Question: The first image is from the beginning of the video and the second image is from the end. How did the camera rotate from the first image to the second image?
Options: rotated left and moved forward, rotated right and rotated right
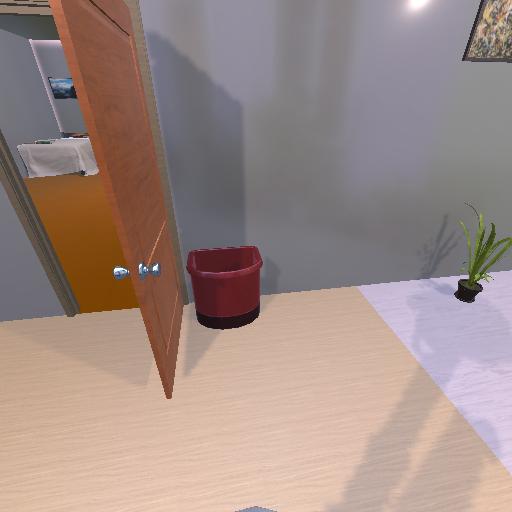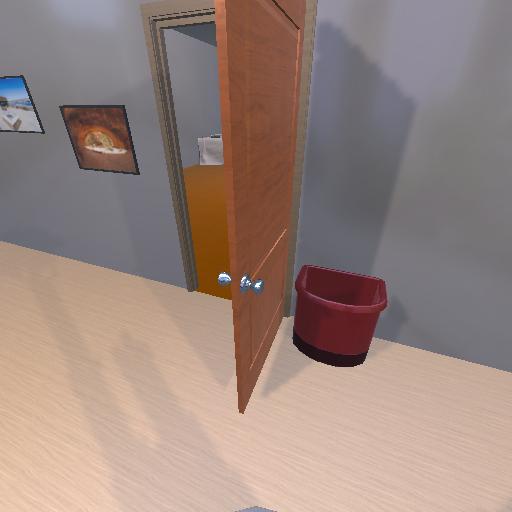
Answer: rotated left and moved forward